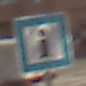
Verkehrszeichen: Informationsstelle
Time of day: MorningAfternoon
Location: Outdoor (Urban)
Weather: PartlyCloudy
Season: NotSpecified
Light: Natural